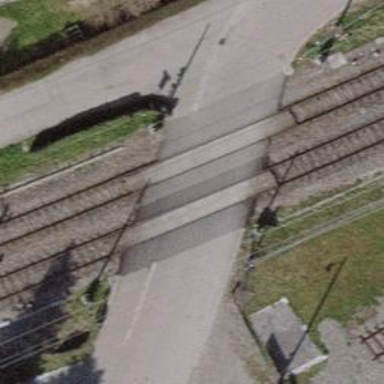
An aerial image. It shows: Crossing for the railway.